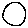
Label: circle